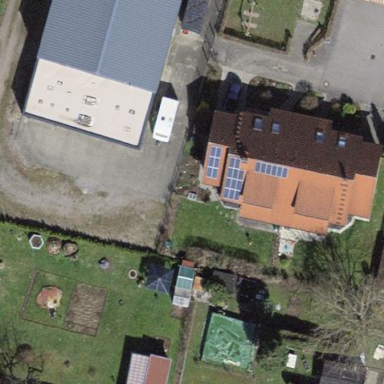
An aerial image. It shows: Semidetached house with gabled roof.